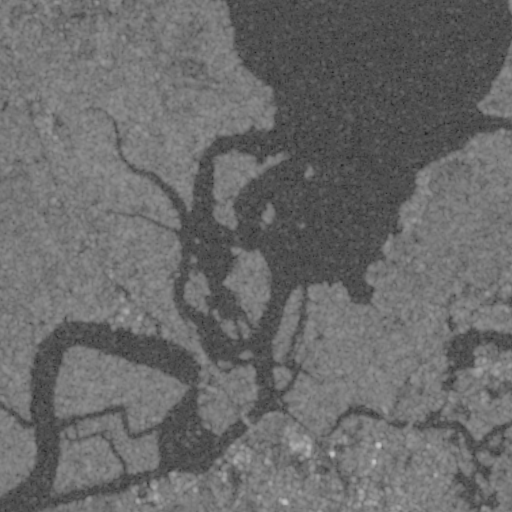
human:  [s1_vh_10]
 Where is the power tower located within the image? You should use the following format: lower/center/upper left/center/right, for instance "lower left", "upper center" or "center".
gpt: The power tower is located in the lower left of the image.
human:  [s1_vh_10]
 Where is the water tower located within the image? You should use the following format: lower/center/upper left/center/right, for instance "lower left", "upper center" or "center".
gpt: The water tower is located in the lower center of the image.
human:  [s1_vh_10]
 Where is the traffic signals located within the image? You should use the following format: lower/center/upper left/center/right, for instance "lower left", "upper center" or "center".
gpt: The traffic signals is located in the lower right of the image.
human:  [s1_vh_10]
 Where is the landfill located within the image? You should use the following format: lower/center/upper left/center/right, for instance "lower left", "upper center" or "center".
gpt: There is no landfill in the image.

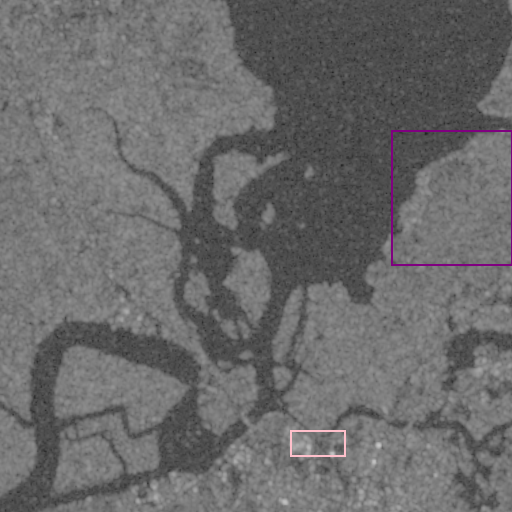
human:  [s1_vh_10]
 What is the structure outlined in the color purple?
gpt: The structure outlined in purple is a crop field.
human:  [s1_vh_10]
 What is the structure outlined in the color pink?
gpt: The structure outlined in pink is a building.
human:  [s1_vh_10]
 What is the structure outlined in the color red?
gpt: There is no red outline.